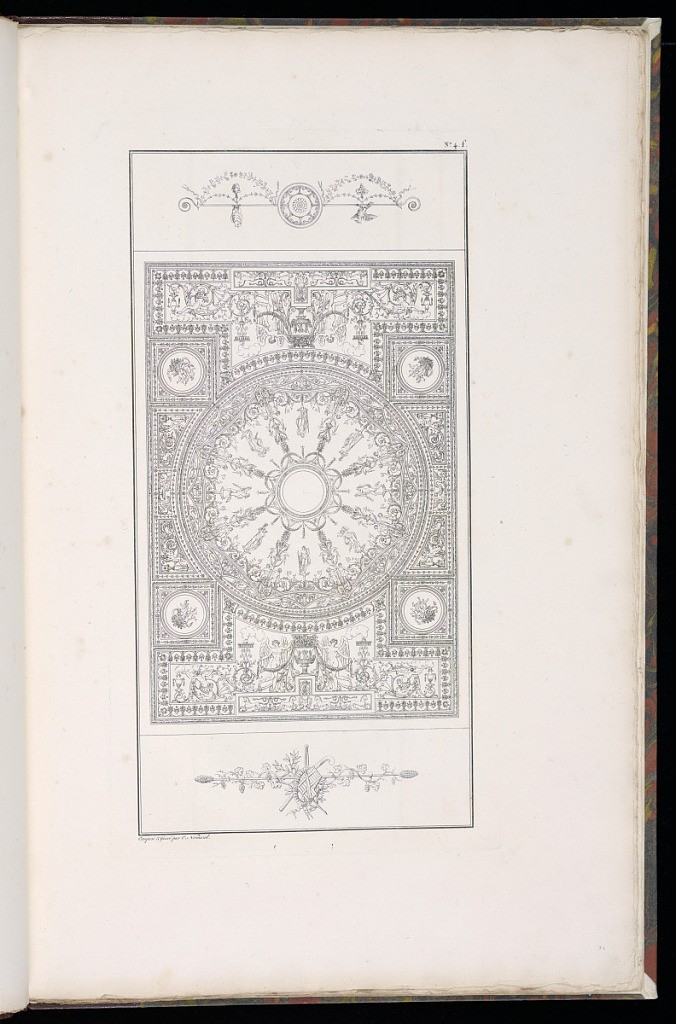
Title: Ceiling Design
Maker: Charles Normand, French, 1765 – 1840
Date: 1787–95
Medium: Etching on laid paper
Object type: Print
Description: A design for a ceiling featuring arabesques, Neoclassical and Empire style motifs - mythological figures and creatures, fleurons, festoons of flowers and leaves, scrolling acanthus leaves and foliage, vases, incense burners, putto, beading, masks, vases, birds, and musical instruments. The central motif is a large roundel surrounded by four square panels and friezes around each side. The plate is signed and numbered.